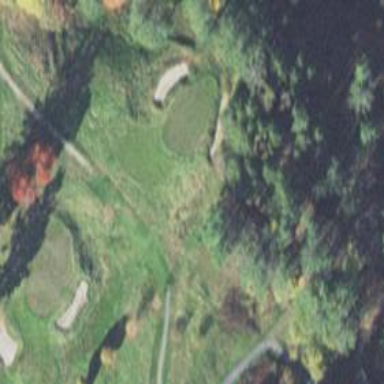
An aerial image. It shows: View of golf hole.